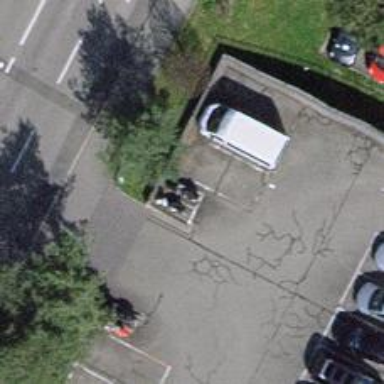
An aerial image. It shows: Motorcycle parking area.